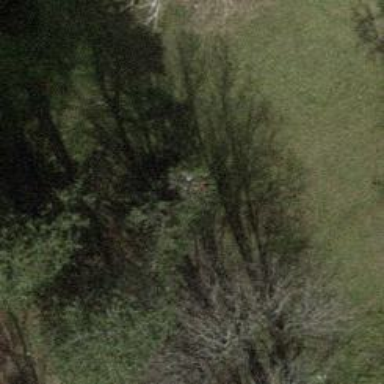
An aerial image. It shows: Evergreen needle-leaved tree.